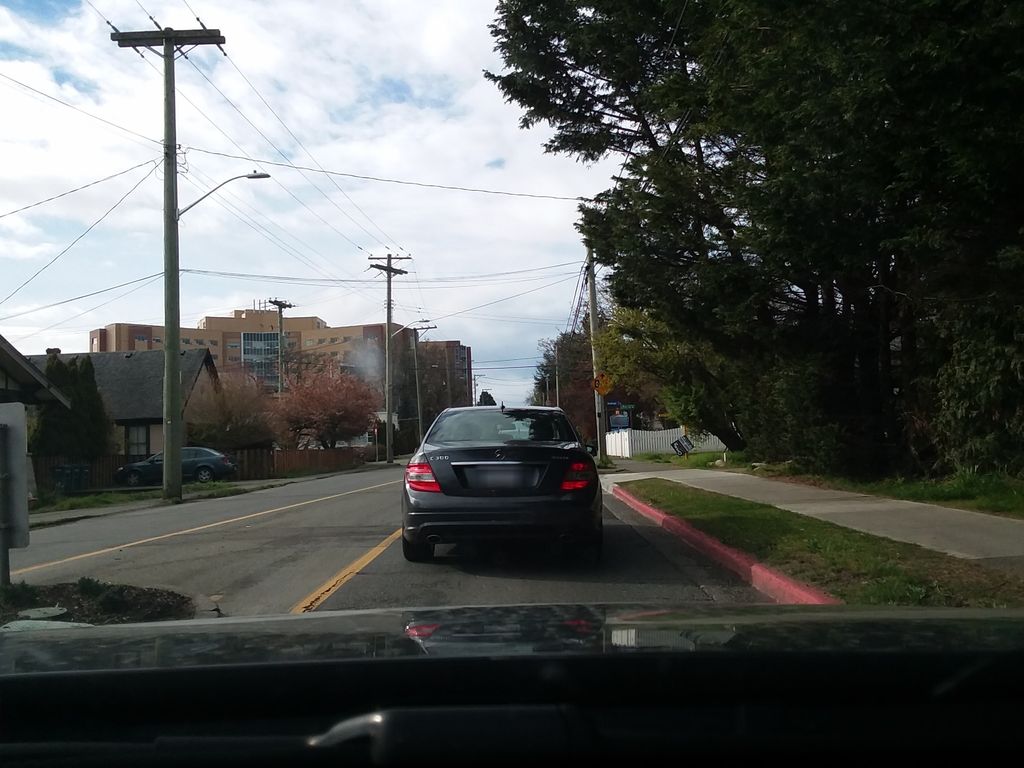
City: victoria